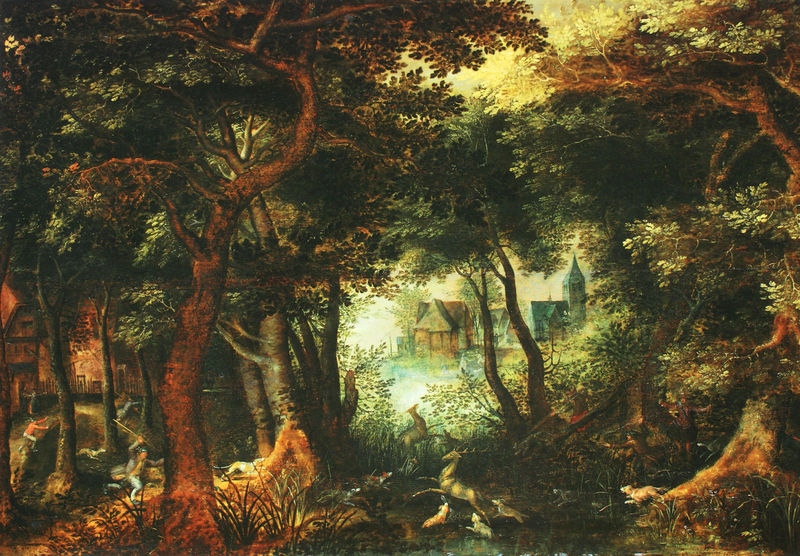
Titel: Wald mit Jagd
Künstler: David Vinckboons
Institution: (Privatsammlung)
Schlagwörter: blue, church, fight, men, oil, people, red, sword, white, black, dark, green, painting, yellow, brown, fern, plant, wood, man, tree, building, house, lake, landscape, nature, orange, water, houses, sun, trees, village, boy, male, forest, grass, light, river, bushes, path, plants, castle, animals, dog, dogs, romanticism, children, bright, meadow, town, person, human, leaves, renaissance, buildings, colorful, colors, colourful, animal, deer, bush, farm, farmer, horse, pond, cottage, lanscape, shade, dutch, spire, run, opening, humans, stick, whip, fox, boys, sepia, indians, woods, spear, foliage, natural, hunter, running, wild, scenery, hunting, hunt, chase, pont, deet, breughel, deers, tress, woud, rabbit, expressive, clearing, stag, rabbits, vivid, climb, wihte, hunters, treetop, hunting dog, hunting og, hunting scene, hnt, pre-rephalite, building buildings church, trunk leaves